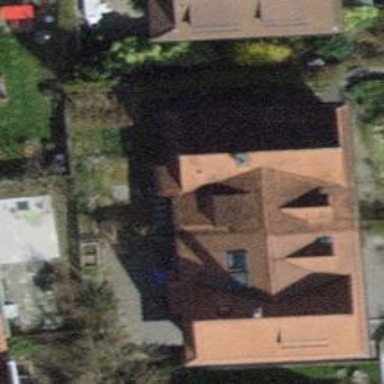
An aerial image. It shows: Semidetached house with gabled roof.